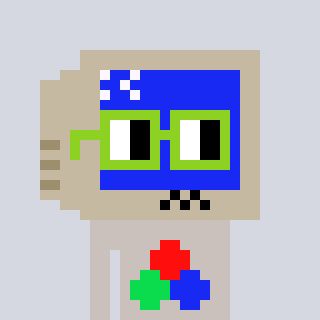
a pixel art character with square light green glasses, a old monitor-shaped head and a foggrey-colored body on a cool background